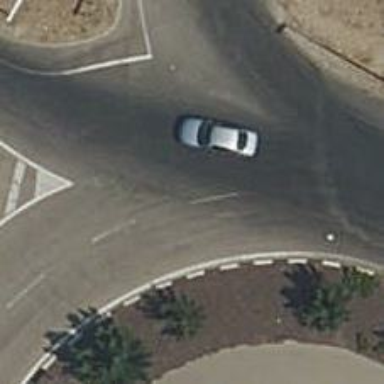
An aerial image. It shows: Tertiary road that leads to roundabout.